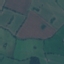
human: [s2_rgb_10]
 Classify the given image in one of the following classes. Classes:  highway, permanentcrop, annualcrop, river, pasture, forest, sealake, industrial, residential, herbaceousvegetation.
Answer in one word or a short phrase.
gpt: Pasture